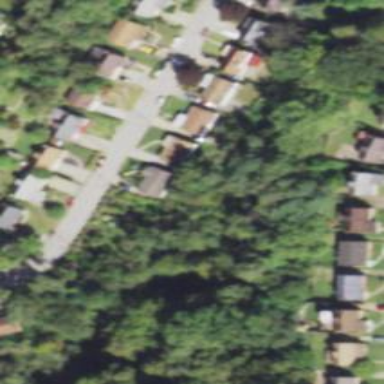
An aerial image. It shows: Driveway.